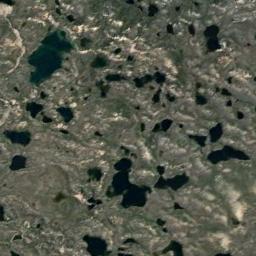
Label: wetland